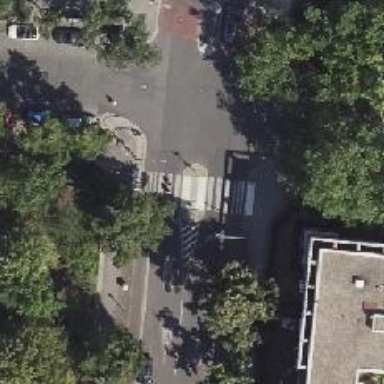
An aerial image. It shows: Marked zebra crossing with traffic island.